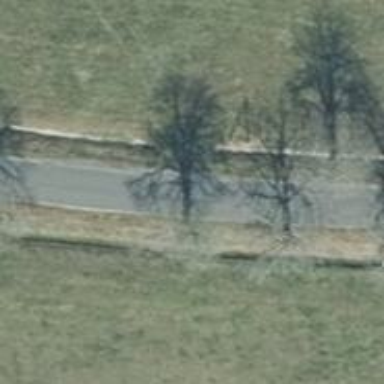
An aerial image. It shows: Avenue lined with deciduous broadleaved trees.